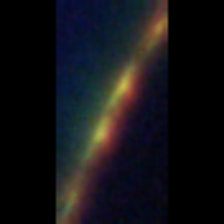
Taxon: Psuedo-nitzschia
Group: Diatoms